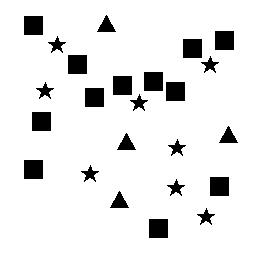
Squares: 12
Triangles: 4
Stars: 8
Total shapes: 24